Field crop: maize
Growth stage: 1
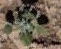
Species: chenopodium